Question: I am adding a dll for my project. My project is in vb.net and dll is written in c#.net.
When I add this to a vb.net project the properties that are available are different (less in number) to the properties that are available if the same dll is added to a c# project.
>
If you see in c# view you can access properties like "hits" and "facets" which are not accessible in vb.net.
Can anyone please help me understand this issue.
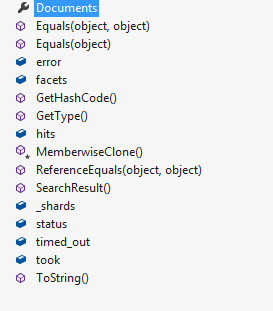
Answer: There are differences between VB.NET and C#. Make sure you compile your C# dll with the assembly attribute <URL> set to true so your compiler can determine if all your publics are compatible to the other .NET languages.